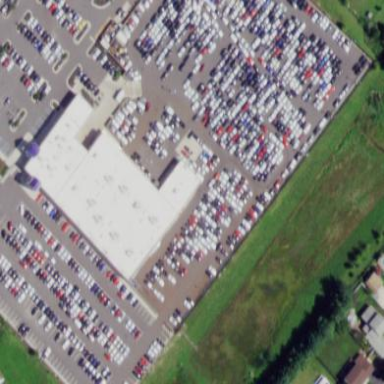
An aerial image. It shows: Building housing car shop.